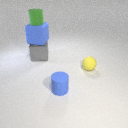
small yellow rubber sphere to the right of large gray metal cube